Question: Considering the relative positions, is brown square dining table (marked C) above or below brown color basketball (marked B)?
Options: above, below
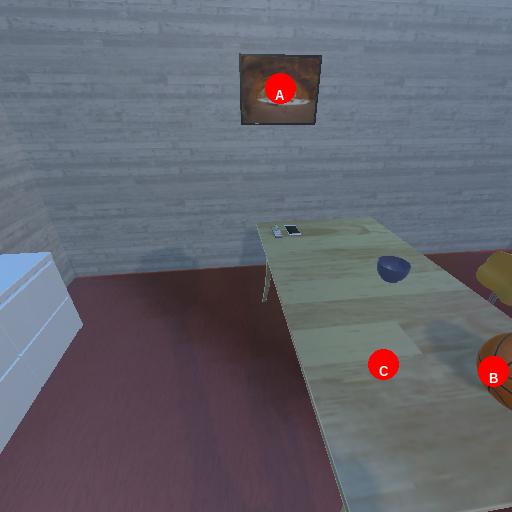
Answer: above